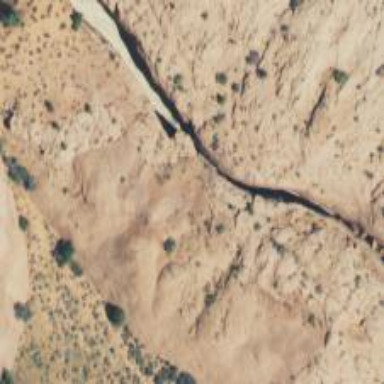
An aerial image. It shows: Natural cliff.